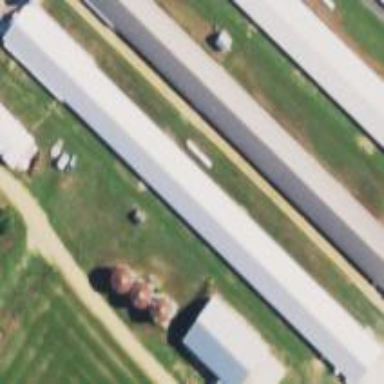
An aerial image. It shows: Farm auxiliary building.